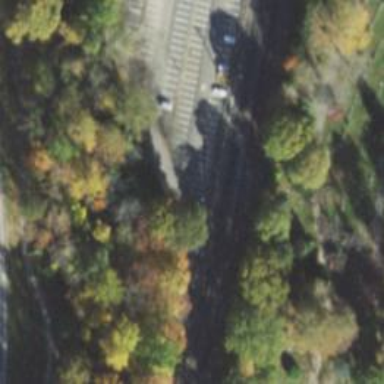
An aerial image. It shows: Railway track.